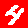
Digit: 4